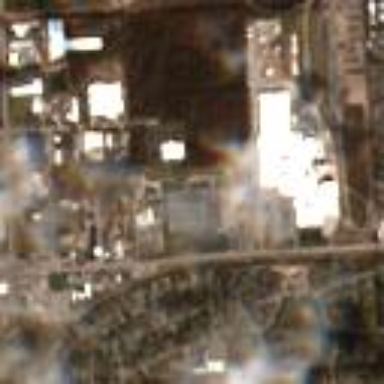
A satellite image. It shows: Industrial area.